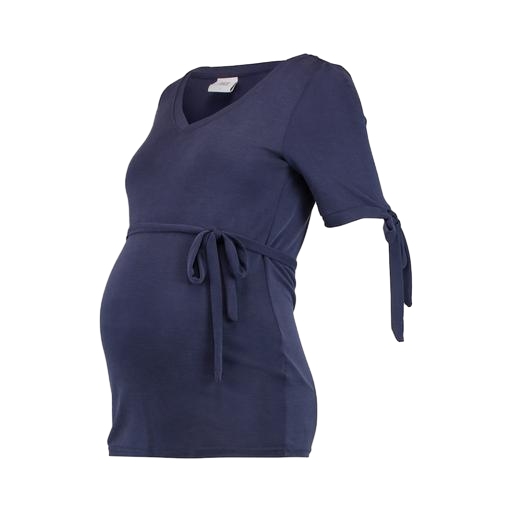
blue maternity/nursing top, blue maternity khaki tie tunic shirt, blue maternity top embroidery, white background